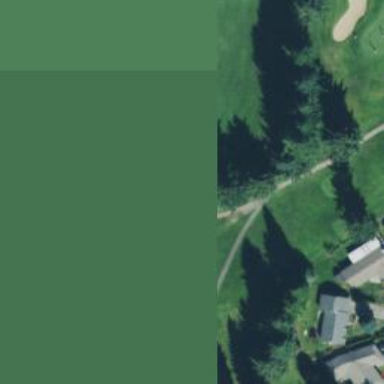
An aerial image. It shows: Pathway for golfing.